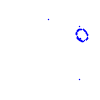
Particle: kaon